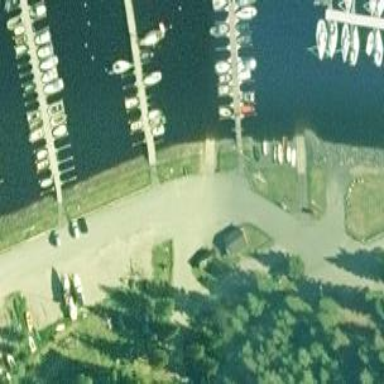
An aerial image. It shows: Slipway on leisure land.